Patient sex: M
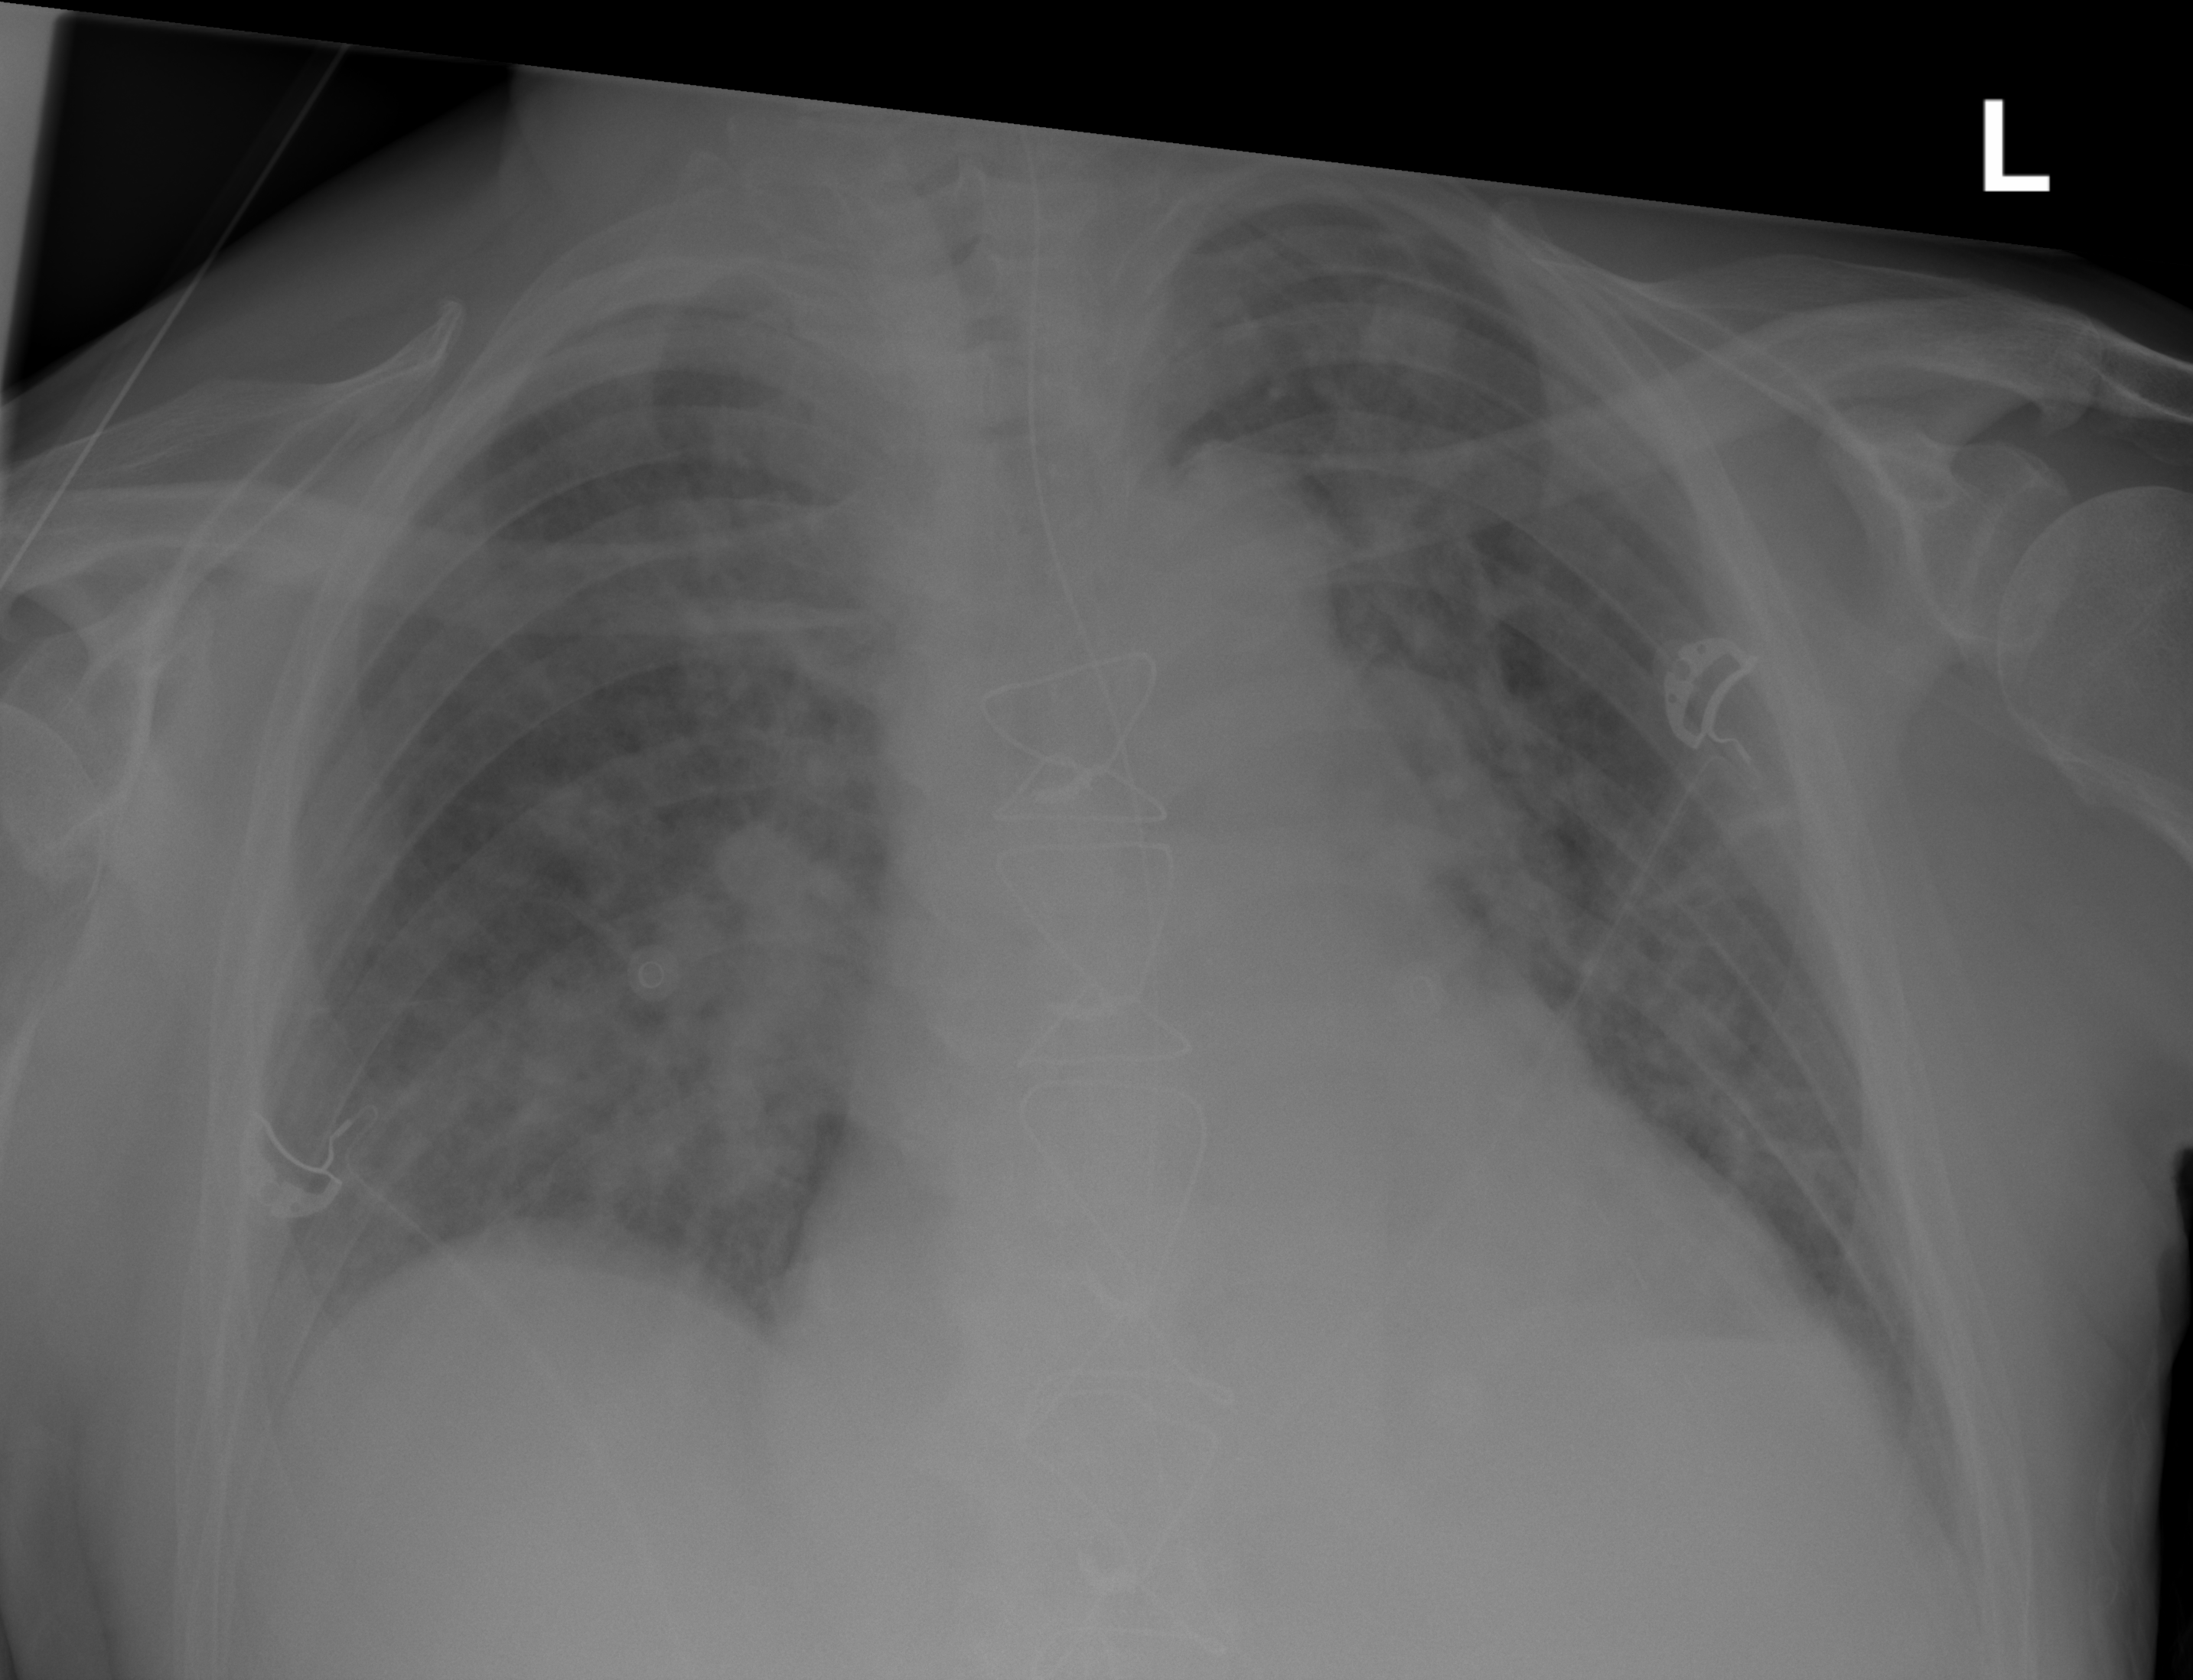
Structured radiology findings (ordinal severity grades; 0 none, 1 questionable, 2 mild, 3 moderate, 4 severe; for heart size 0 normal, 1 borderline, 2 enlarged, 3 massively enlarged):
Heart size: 2
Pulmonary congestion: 3
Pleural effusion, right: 1
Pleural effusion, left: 2
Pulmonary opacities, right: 3
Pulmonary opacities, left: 3
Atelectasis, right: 0
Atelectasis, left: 2